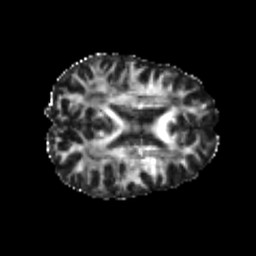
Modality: FA
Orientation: axial
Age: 22
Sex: female
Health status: healthy
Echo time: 0.074 s